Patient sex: M
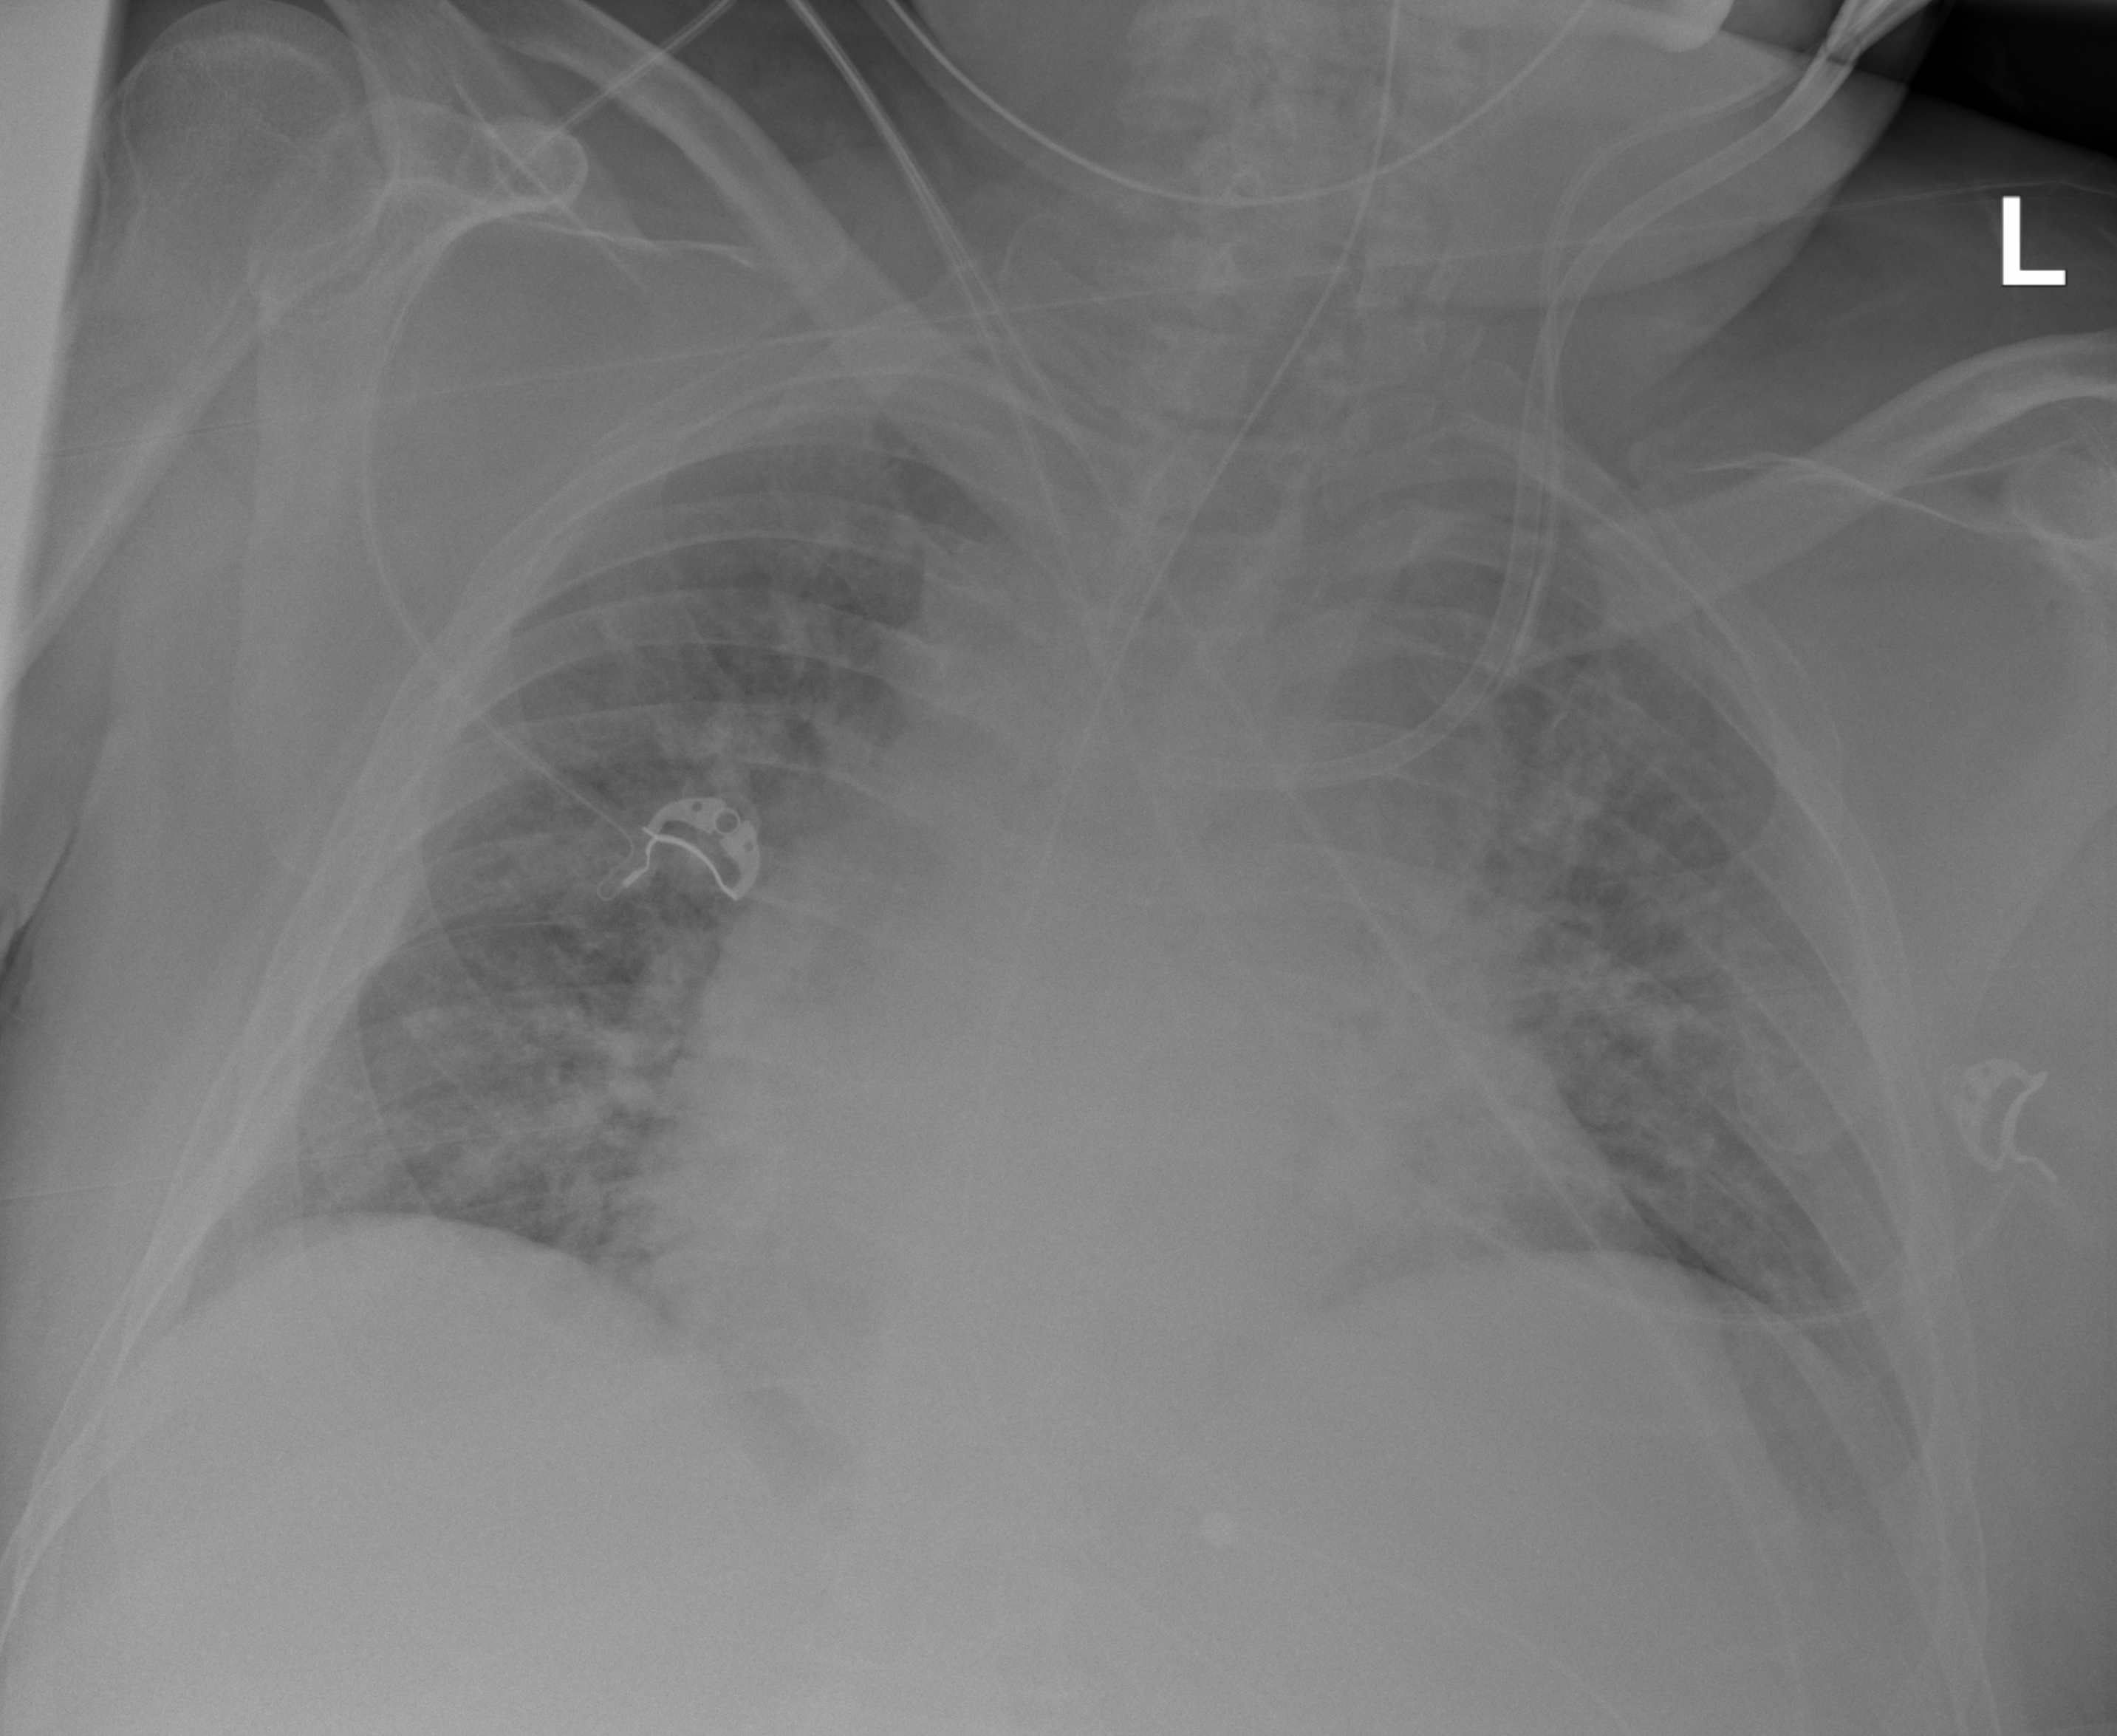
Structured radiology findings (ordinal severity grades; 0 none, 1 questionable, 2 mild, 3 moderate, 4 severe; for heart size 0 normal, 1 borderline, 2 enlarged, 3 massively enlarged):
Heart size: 2
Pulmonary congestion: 4
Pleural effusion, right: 0
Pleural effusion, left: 0
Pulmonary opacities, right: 3
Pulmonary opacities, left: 3
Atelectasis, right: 2
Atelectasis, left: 2